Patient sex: M
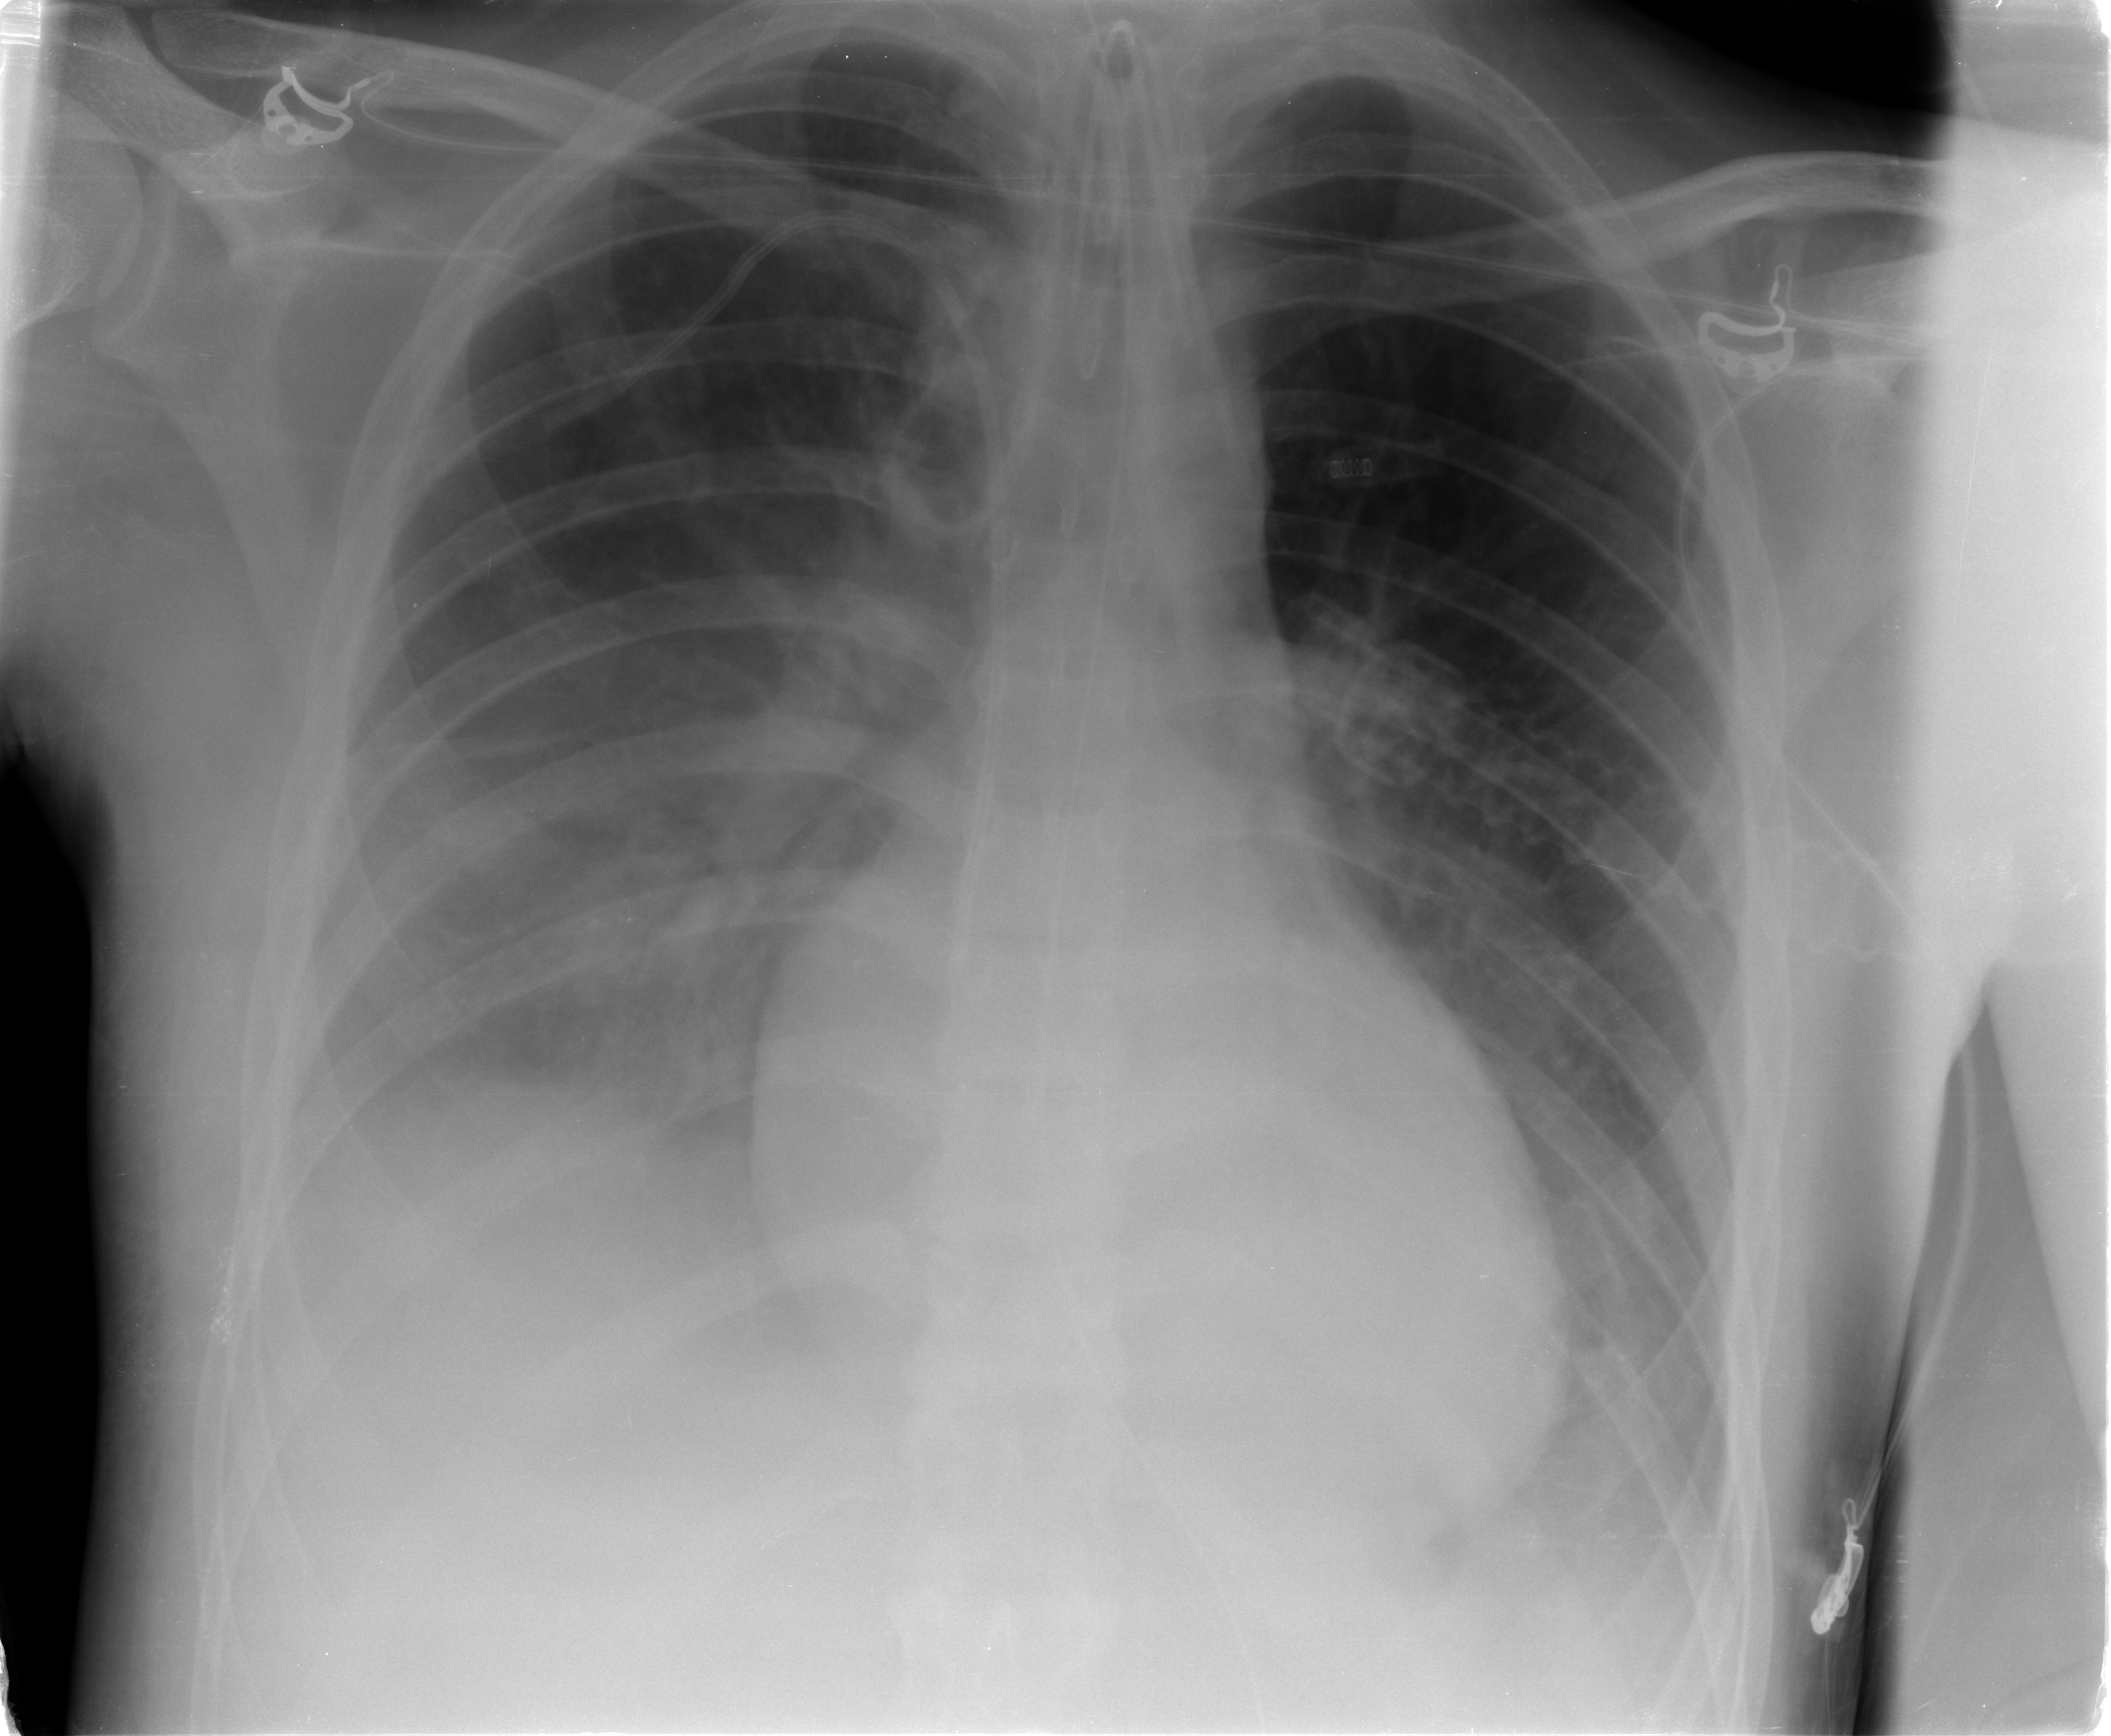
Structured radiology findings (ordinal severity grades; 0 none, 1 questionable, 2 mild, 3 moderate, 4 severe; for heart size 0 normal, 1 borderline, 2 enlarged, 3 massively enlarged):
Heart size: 0
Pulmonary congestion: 0
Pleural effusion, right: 3
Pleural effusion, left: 1
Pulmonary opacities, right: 3
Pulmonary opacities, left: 0
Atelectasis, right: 2
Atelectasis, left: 2